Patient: sex M, age 79
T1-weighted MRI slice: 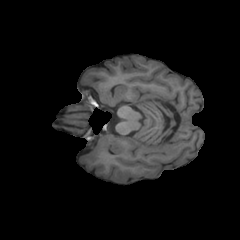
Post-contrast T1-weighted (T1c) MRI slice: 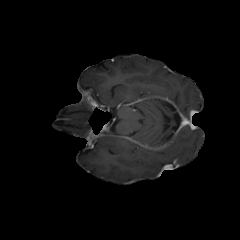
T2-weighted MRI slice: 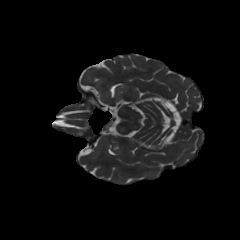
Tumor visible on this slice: no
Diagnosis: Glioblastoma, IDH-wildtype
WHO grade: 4